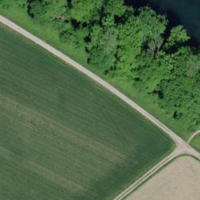
EUNIS habitat code: 52
Species observed at this site:
Agrimonia eupatoria
Centaurea scabiosa